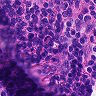
Metastatic tissue present: no